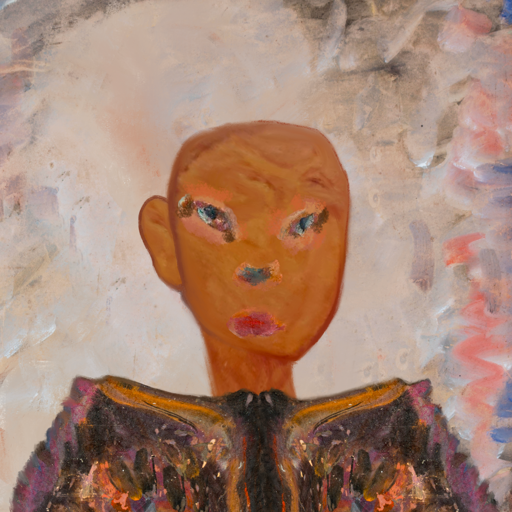
Background: Roy_Bahadur, Head And Neck Front: Pious_Lady, Face Front: Boggyland, Bust: Gypsy_Queen, Hair Front: Blank, Head Accessory: Blank, Second Necklace: Blank, Necklace: Blank, Baby: Blank